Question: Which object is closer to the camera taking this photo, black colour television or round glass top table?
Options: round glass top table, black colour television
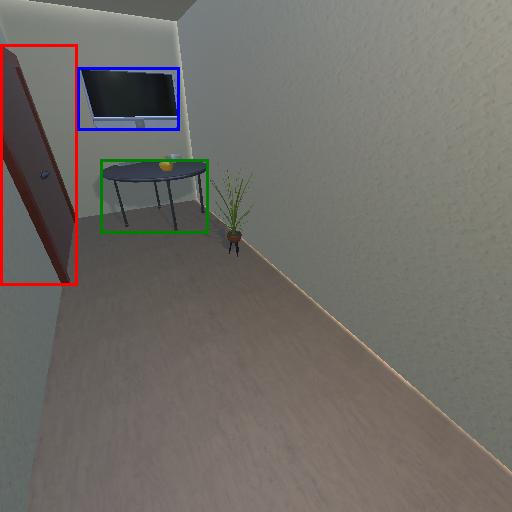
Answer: round glass top table